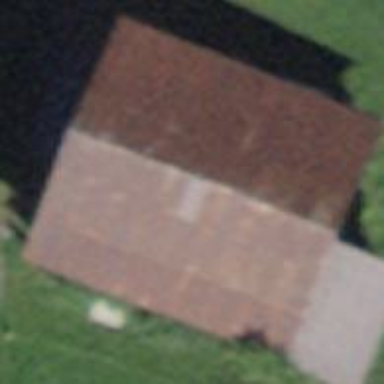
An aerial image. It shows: Gabled barn with sloped roof.